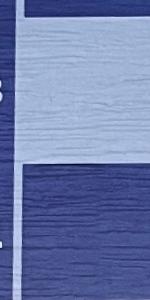
Label: Empty